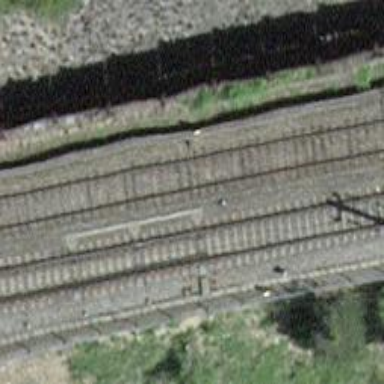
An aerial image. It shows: Railway switch.